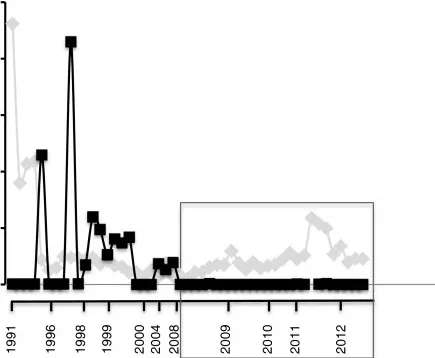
HIV and HCV viral loads, hepatic functions and CD4 count. B: Absolute numbers of CD4+ T-cells (grey line, number of CD4/mm3) and HIV viral load (black line, number of copies/mL; limit of detection: 40 copies/ml) over time.
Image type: pathology (fish)